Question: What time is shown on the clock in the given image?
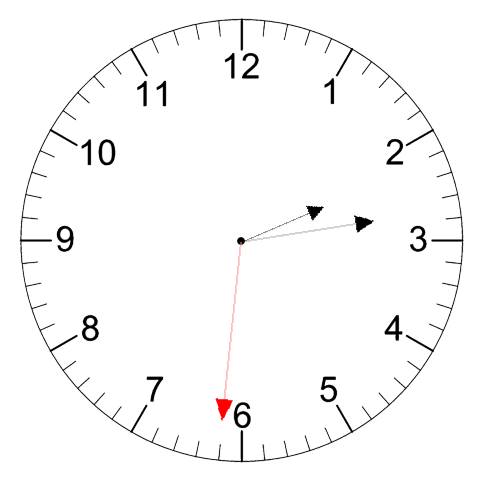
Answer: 02:13:31